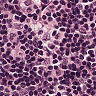
Metastatic tissue present: no